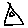
Label: triangle